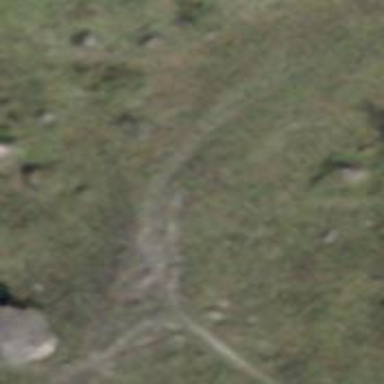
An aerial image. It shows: Path.